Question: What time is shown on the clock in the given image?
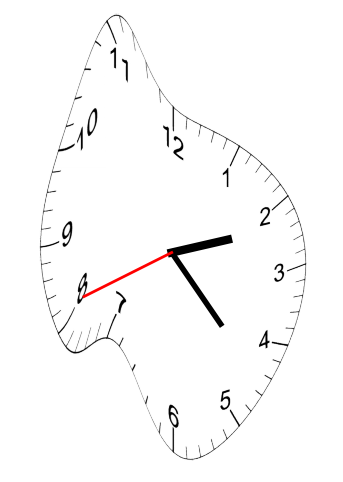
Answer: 02:22:41